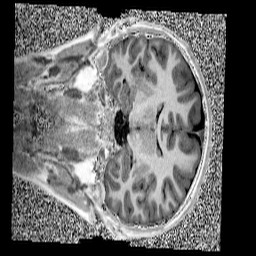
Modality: UNIT1
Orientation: coronal
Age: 11
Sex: male
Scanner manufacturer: siemens
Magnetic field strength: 3 T
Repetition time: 4 s
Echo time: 0.00299 s